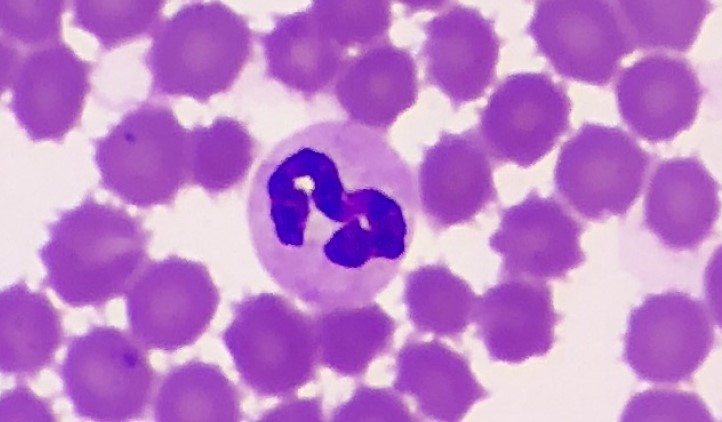
White blood cell type: Neutrophil